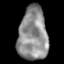
Tissue: lung
Cell type: Epithelial cells
Senescence score: 0.1379
Nuclear area (px): 1524
Mean DAPI intensity: 142.219